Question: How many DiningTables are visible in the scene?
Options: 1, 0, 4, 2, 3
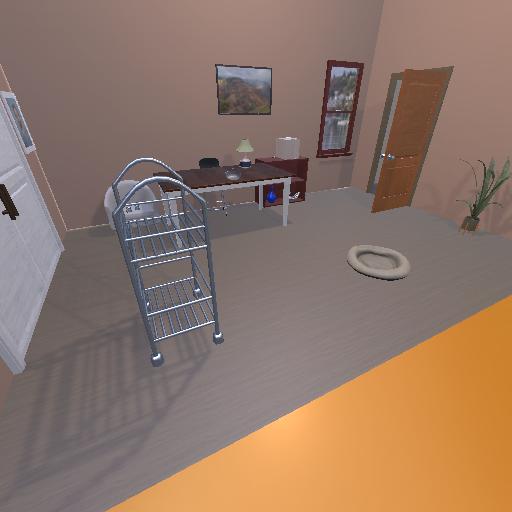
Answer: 1